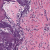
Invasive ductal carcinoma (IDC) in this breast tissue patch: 1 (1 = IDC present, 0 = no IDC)